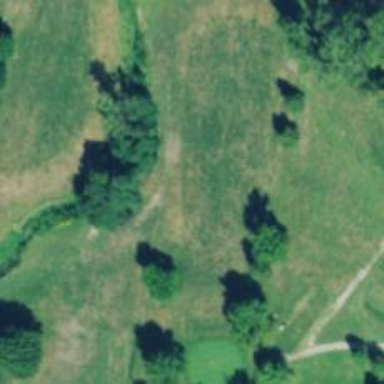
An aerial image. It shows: Golf course.